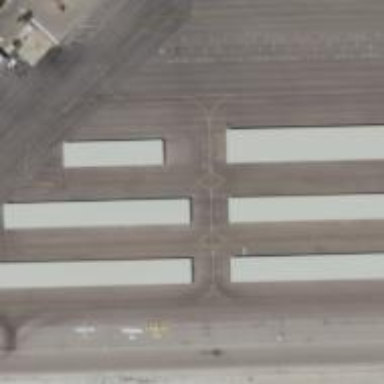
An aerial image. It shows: Image of taxiway at airport.